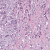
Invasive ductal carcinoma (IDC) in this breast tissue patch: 1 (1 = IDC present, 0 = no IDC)